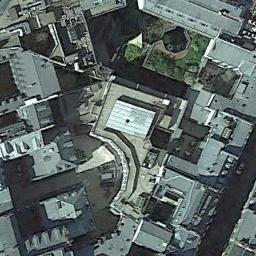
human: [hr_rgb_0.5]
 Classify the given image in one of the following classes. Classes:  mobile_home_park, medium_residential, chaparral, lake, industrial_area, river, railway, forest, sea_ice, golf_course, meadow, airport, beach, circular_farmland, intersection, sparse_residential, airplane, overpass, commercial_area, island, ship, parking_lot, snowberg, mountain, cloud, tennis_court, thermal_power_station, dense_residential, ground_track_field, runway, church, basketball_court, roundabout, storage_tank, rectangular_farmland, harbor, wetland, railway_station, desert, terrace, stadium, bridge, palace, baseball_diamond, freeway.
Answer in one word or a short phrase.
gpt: commercial_area